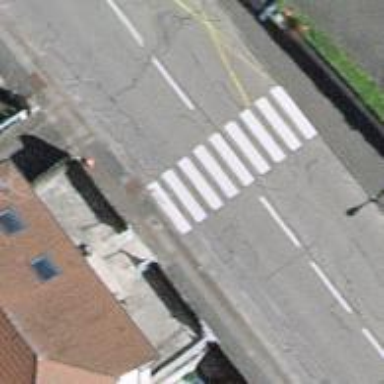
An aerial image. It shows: Uncontrolled zebra crossing on the road.